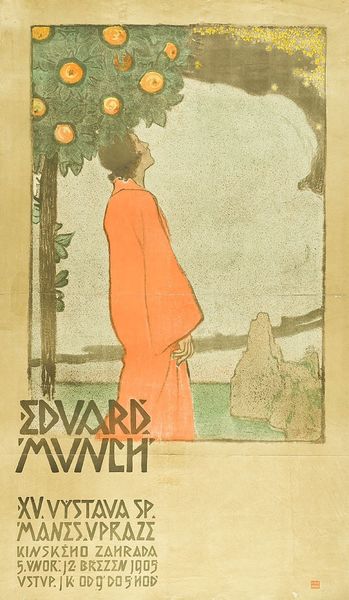
Titel: Edvard Munch. XV. Výstava Sp. Manes. V Praze
Künstler: Jan Preisler
Standort: Hamburg
Institution: Museum für Kunst und Gewerbe Hamburg
Schlagwörter: baum, felsen, himmel, meer, umhang, frau, orange, obst, jacke, strauch, figur, mantel, orangenbaum, papier, stern, lithographie, sterne, lithografie, plakat, cape, firmament, mer, sea, bäume, sträucher, küste, ausstellungsplakate, farblithografie